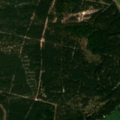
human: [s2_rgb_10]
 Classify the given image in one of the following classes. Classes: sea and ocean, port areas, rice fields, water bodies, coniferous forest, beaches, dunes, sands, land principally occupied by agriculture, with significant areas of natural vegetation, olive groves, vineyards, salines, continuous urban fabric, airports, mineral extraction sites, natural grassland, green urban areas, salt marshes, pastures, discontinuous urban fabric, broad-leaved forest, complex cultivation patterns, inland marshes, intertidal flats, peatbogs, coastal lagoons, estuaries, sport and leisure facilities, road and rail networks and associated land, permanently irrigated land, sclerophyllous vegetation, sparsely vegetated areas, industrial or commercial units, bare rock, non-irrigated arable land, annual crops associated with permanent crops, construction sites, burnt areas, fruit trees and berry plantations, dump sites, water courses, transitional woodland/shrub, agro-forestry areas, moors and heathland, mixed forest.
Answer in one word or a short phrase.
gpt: discontinuous urban fabric, mixed forest, moors and heathland, coastal lagoons